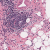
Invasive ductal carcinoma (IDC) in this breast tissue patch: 0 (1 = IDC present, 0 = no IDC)